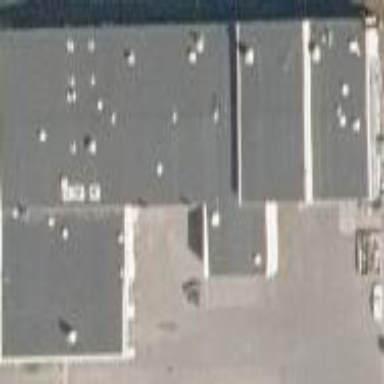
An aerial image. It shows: Industrial building.